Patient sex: F
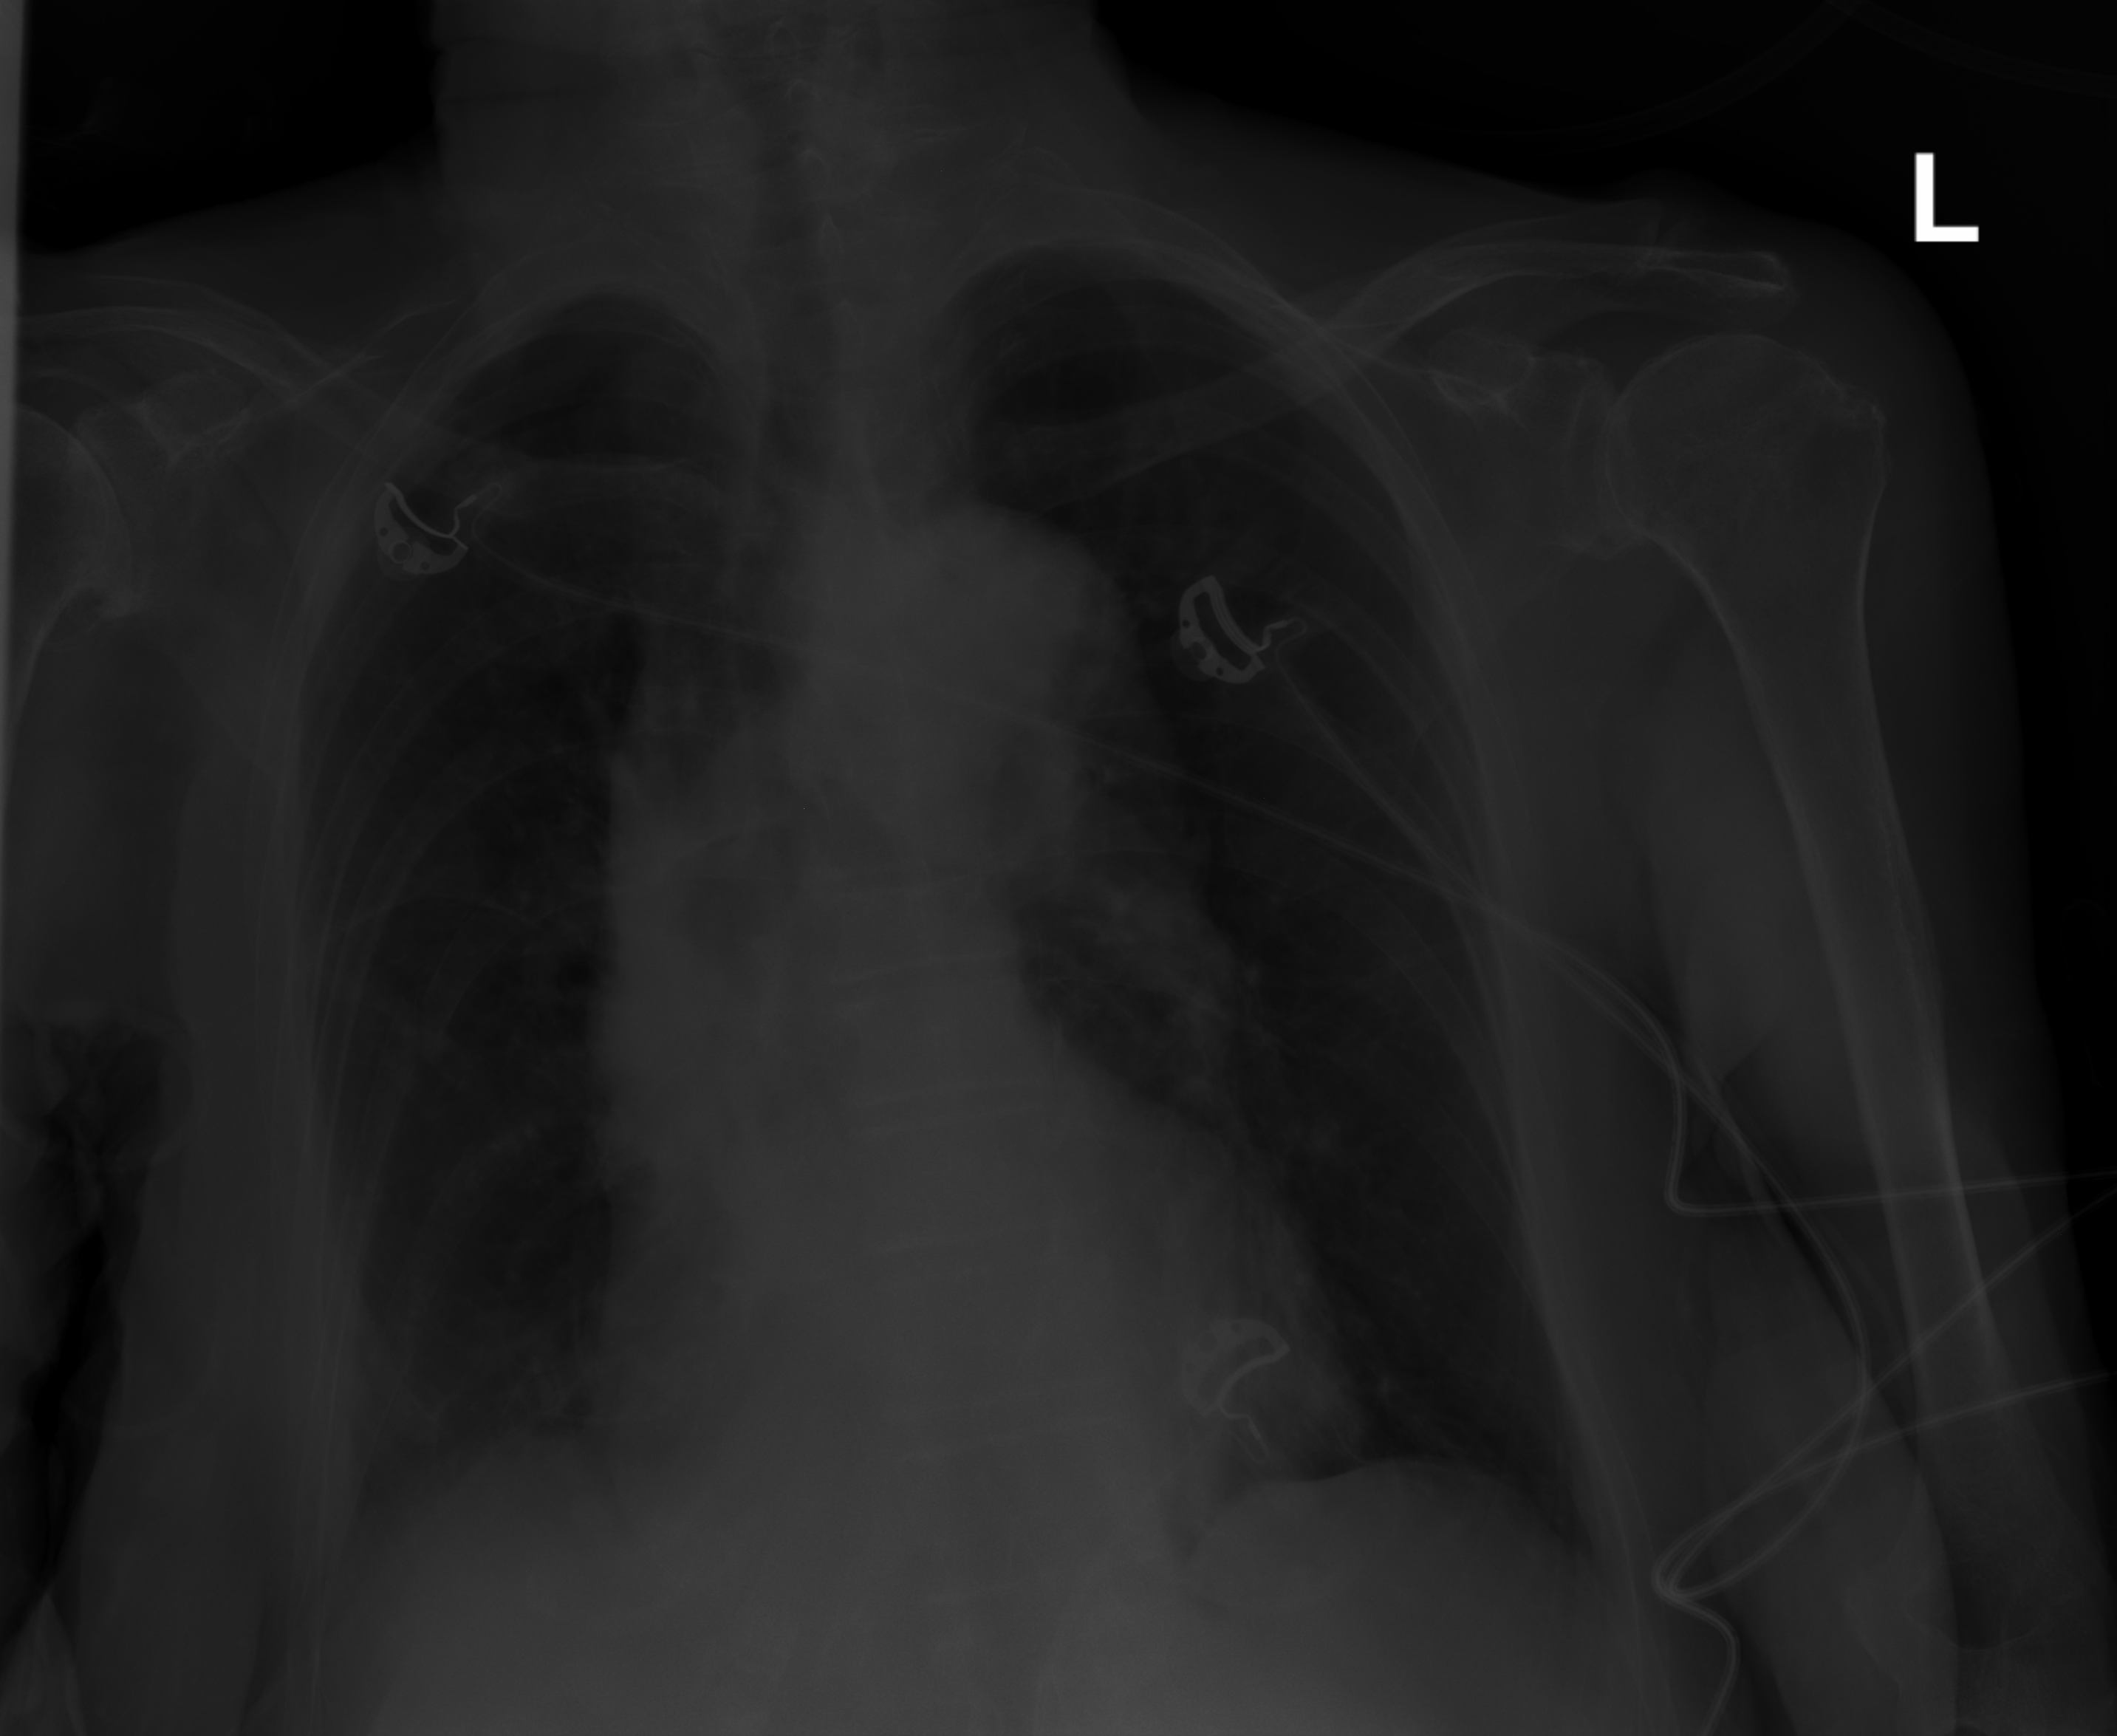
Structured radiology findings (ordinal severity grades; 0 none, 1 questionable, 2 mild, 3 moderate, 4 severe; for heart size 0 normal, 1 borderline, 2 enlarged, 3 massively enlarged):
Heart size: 0
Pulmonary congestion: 0
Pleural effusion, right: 2
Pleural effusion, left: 0
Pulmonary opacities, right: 0
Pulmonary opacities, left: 0
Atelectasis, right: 0
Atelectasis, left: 0